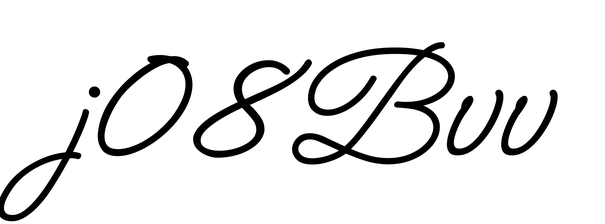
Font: MeowScript-Regular